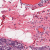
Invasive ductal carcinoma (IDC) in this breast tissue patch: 0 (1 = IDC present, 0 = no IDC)